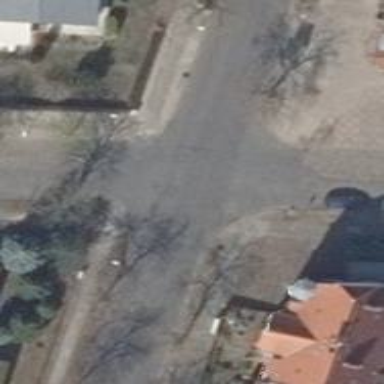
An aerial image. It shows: Residential road with separate sidewalks on both sides.